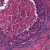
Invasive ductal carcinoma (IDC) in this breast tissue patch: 0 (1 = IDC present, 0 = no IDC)